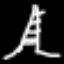
Label: The Eiffel Tower